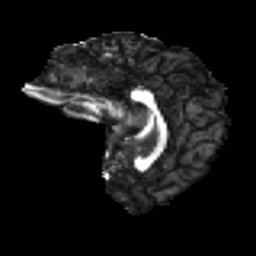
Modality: FA
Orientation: sagittal
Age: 23
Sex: female
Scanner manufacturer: ge
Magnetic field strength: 3 T
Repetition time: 7.8 s
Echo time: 0.0606 s